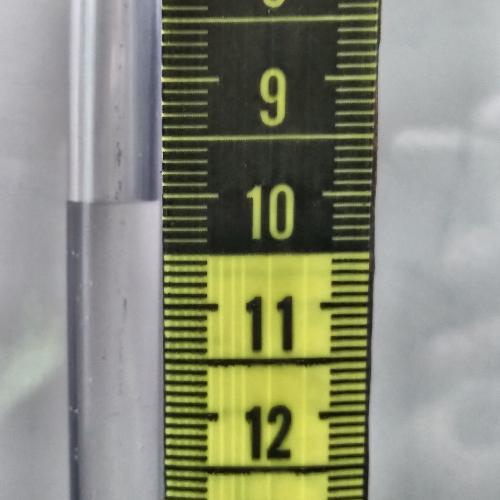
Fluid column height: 10.1 cm